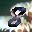
Label: 8